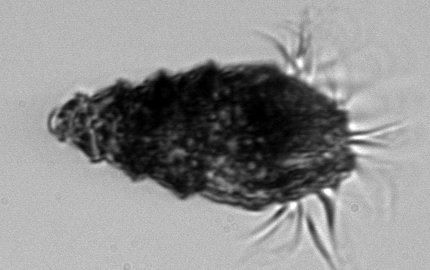
Label: Laboea_strobila